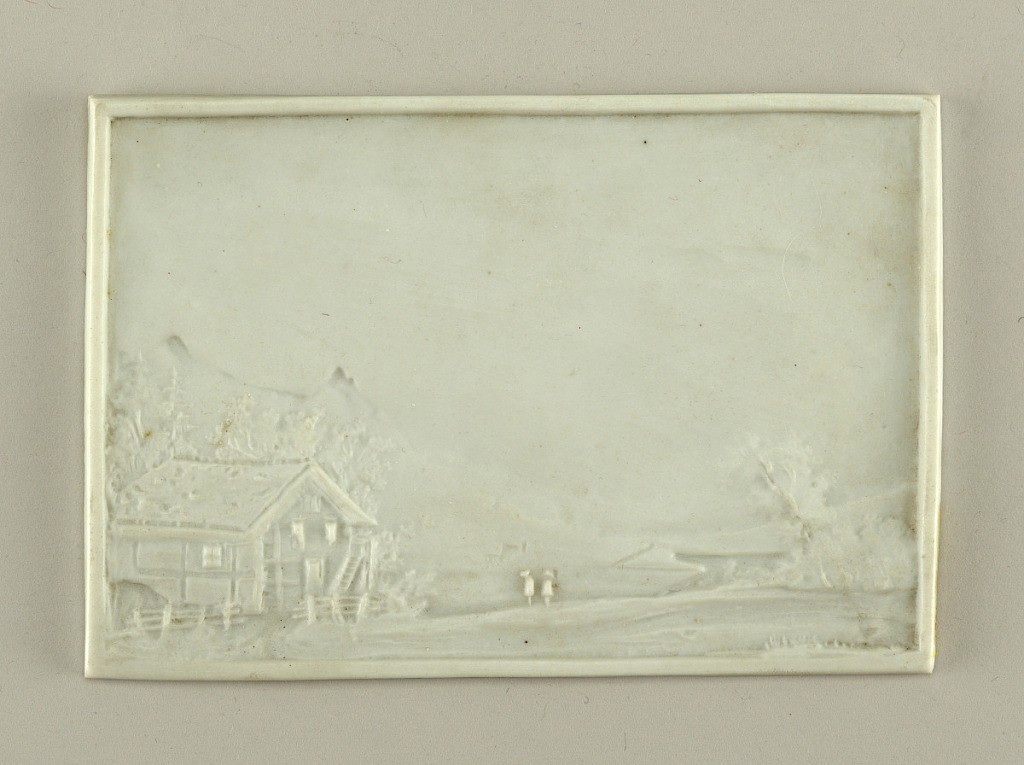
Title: Lithophane of a Winter Landscape
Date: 1825–1900
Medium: biscuit
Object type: lithophane
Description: Horizontal rectangle with impressed design showing a landscape with chalet and two figures in foreground. Snow-covered mountains and body of water in background. Possibly a German landscape.